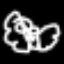
Label: angel